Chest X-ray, PA view. Patient: 79 years old, sex M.
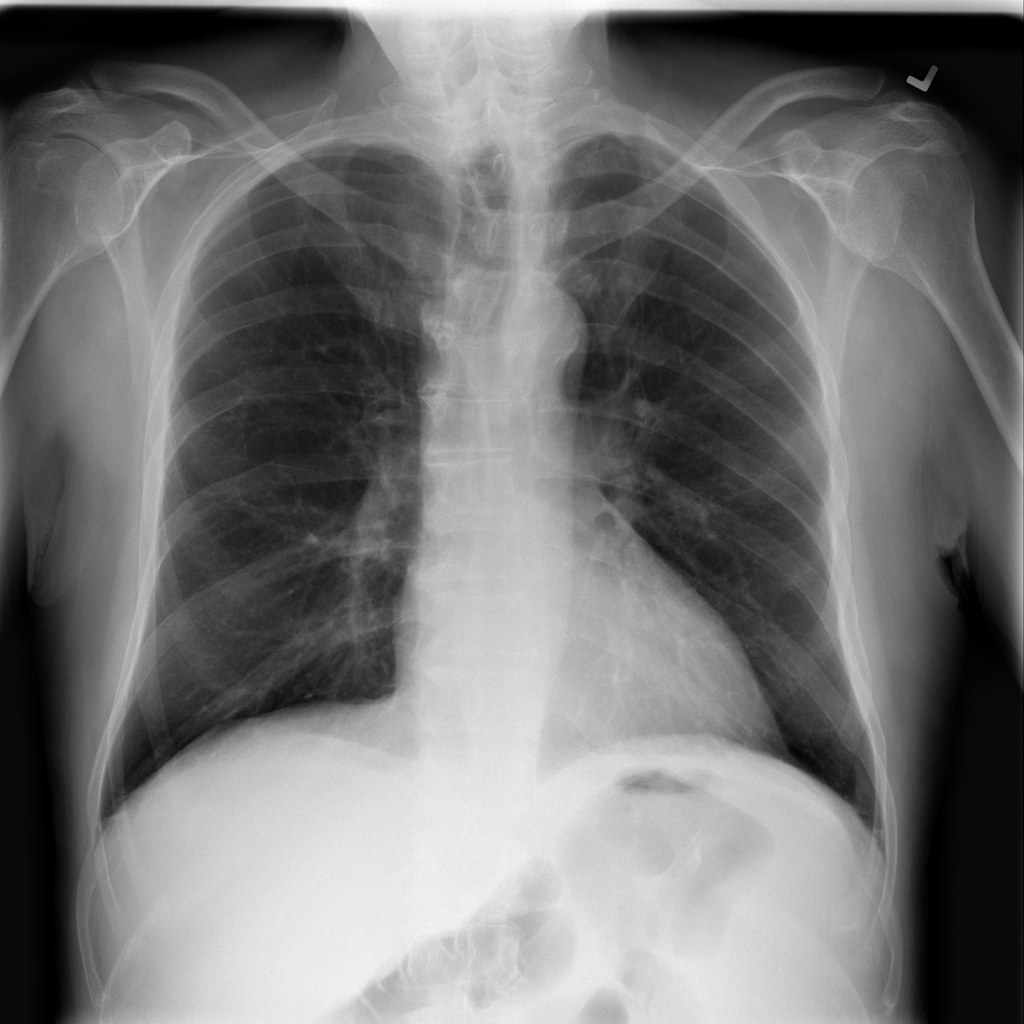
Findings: No Finding